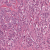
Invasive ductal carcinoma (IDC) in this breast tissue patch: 1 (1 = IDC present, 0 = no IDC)